Field crop: maize
Growth stage: 1
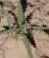
Species: atriplex